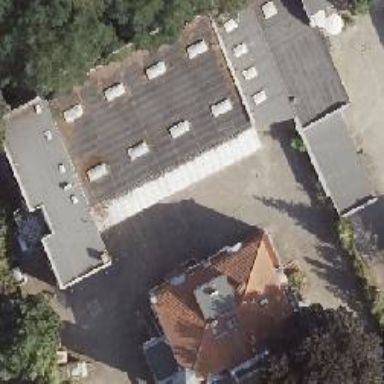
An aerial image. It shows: Majestic manor house.